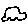
Label: car